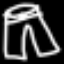
Label: pants